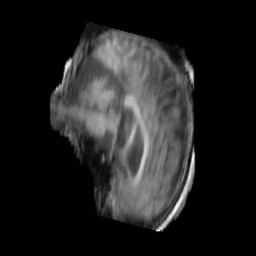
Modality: T1w
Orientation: sagittal
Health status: ill
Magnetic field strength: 3 T